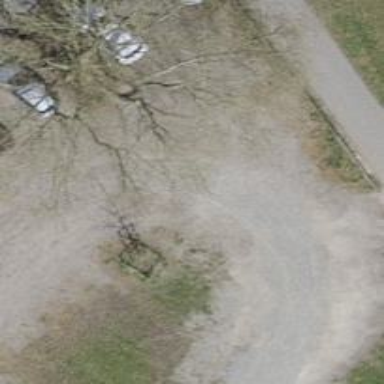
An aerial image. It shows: Unpaved service road used as parking aisle.